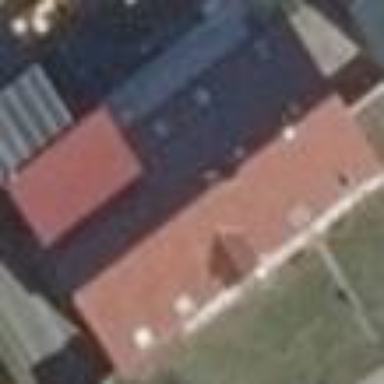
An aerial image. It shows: Part of building.